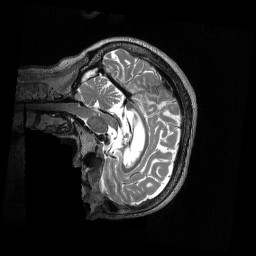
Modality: T2w
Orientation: sagittal
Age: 80
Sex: female
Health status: healthy
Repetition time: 3.2 s
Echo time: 0.563 s